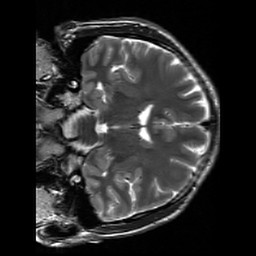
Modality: T2w
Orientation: coronal
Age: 24
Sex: male
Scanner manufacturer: siemens
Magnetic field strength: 3 T
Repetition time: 7 s
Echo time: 0.09 s